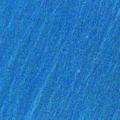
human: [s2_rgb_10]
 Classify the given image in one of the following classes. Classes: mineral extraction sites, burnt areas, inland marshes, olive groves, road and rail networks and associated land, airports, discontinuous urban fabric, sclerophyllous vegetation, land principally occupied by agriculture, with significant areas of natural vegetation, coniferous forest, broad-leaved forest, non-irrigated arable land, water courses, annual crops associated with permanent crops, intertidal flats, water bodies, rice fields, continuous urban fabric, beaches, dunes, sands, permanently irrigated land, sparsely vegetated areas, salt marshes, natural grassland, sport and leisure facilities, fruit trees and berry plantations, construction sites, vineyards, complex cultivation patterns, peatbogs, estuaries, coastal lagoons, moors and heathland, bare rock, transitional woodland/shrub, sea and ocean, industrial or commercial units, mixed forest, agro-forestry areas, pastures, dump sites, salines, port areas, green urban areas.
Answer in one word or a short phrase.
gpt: sea and ocean